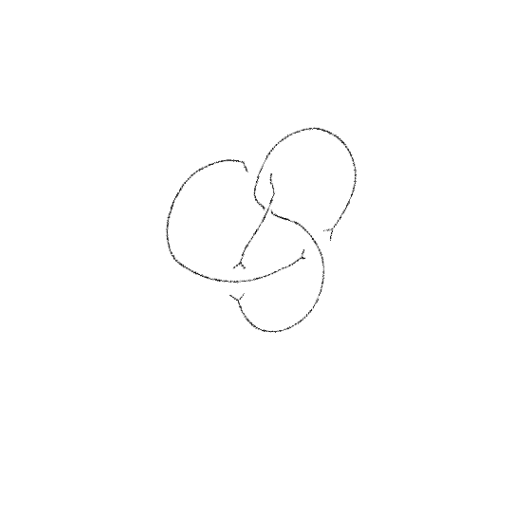
Crossing number: 4